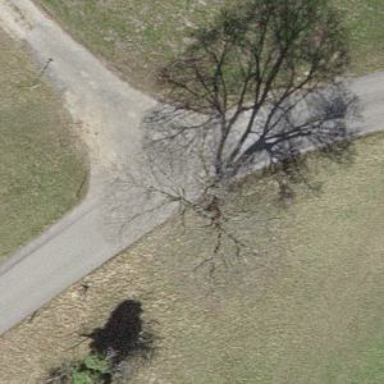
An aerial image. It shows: Urban tree adds touch of nature to the surroundings.